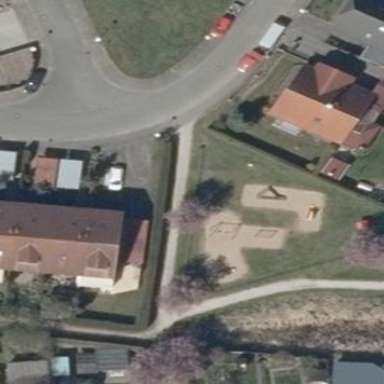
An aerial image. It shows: Playground area for leisure activities on the land.